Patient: sex F, age 46
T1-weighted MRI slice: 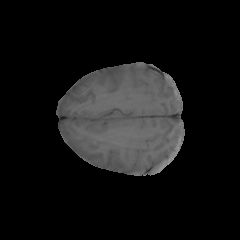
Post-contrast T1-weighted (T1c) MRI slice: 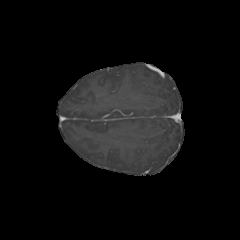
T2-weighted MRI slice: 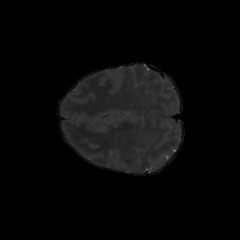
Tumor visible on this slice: no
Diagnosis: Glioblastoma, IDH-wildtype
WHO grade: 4